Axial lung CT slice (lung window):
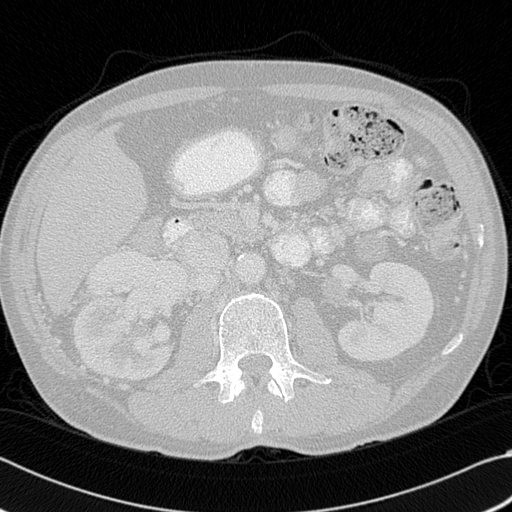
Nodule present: no